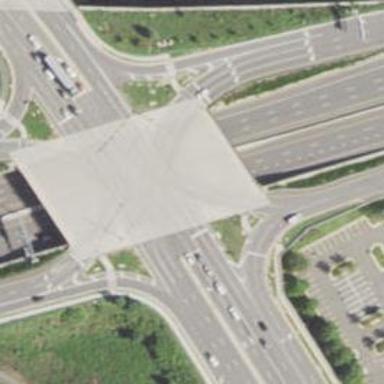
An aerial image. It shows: Bridge along trunk link highway.